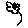
Label: flower